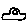
Label: car